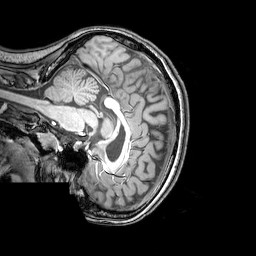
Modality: T1w
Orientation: sagittal
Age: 25
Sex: female
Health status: healthy
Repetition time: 0.081 s
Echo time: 0.037 s